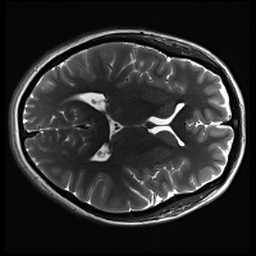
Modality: inplaneT2
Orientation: axial